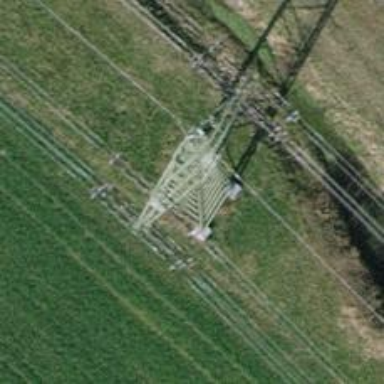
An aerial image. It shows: Lattice structure tower used for power distribution.